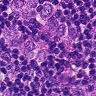
Metastatic tissue present: yes